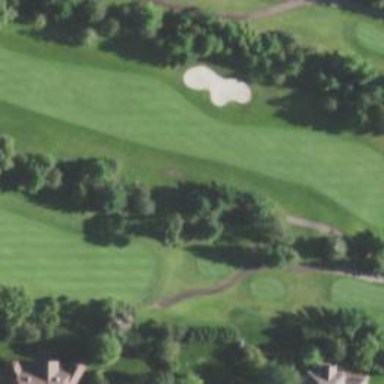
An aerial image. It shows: Golf hole.